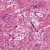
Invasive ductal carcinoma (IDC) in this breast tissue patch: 1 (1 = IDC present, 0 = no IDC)